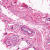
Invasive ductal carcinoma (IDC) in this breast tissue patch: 0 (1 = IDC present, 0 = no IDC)